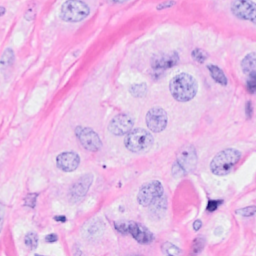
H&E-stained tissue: Breast